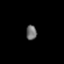
Tissue: prostate
Cell type: B cells
Senescence score: 0.8265
Nuclear area (px): 157
Mean DAPI intensity: 108.134